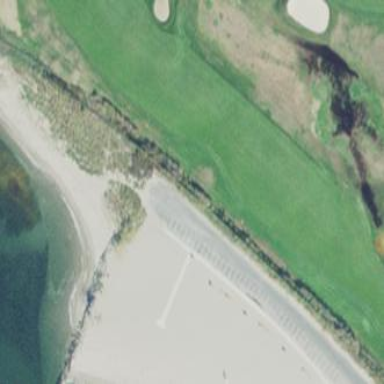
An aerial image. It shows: Grassy area designated as golf fairway.